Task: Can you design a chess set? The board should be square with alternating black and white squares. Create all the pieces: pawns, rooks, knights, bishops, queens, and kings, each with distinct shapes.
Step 1639:
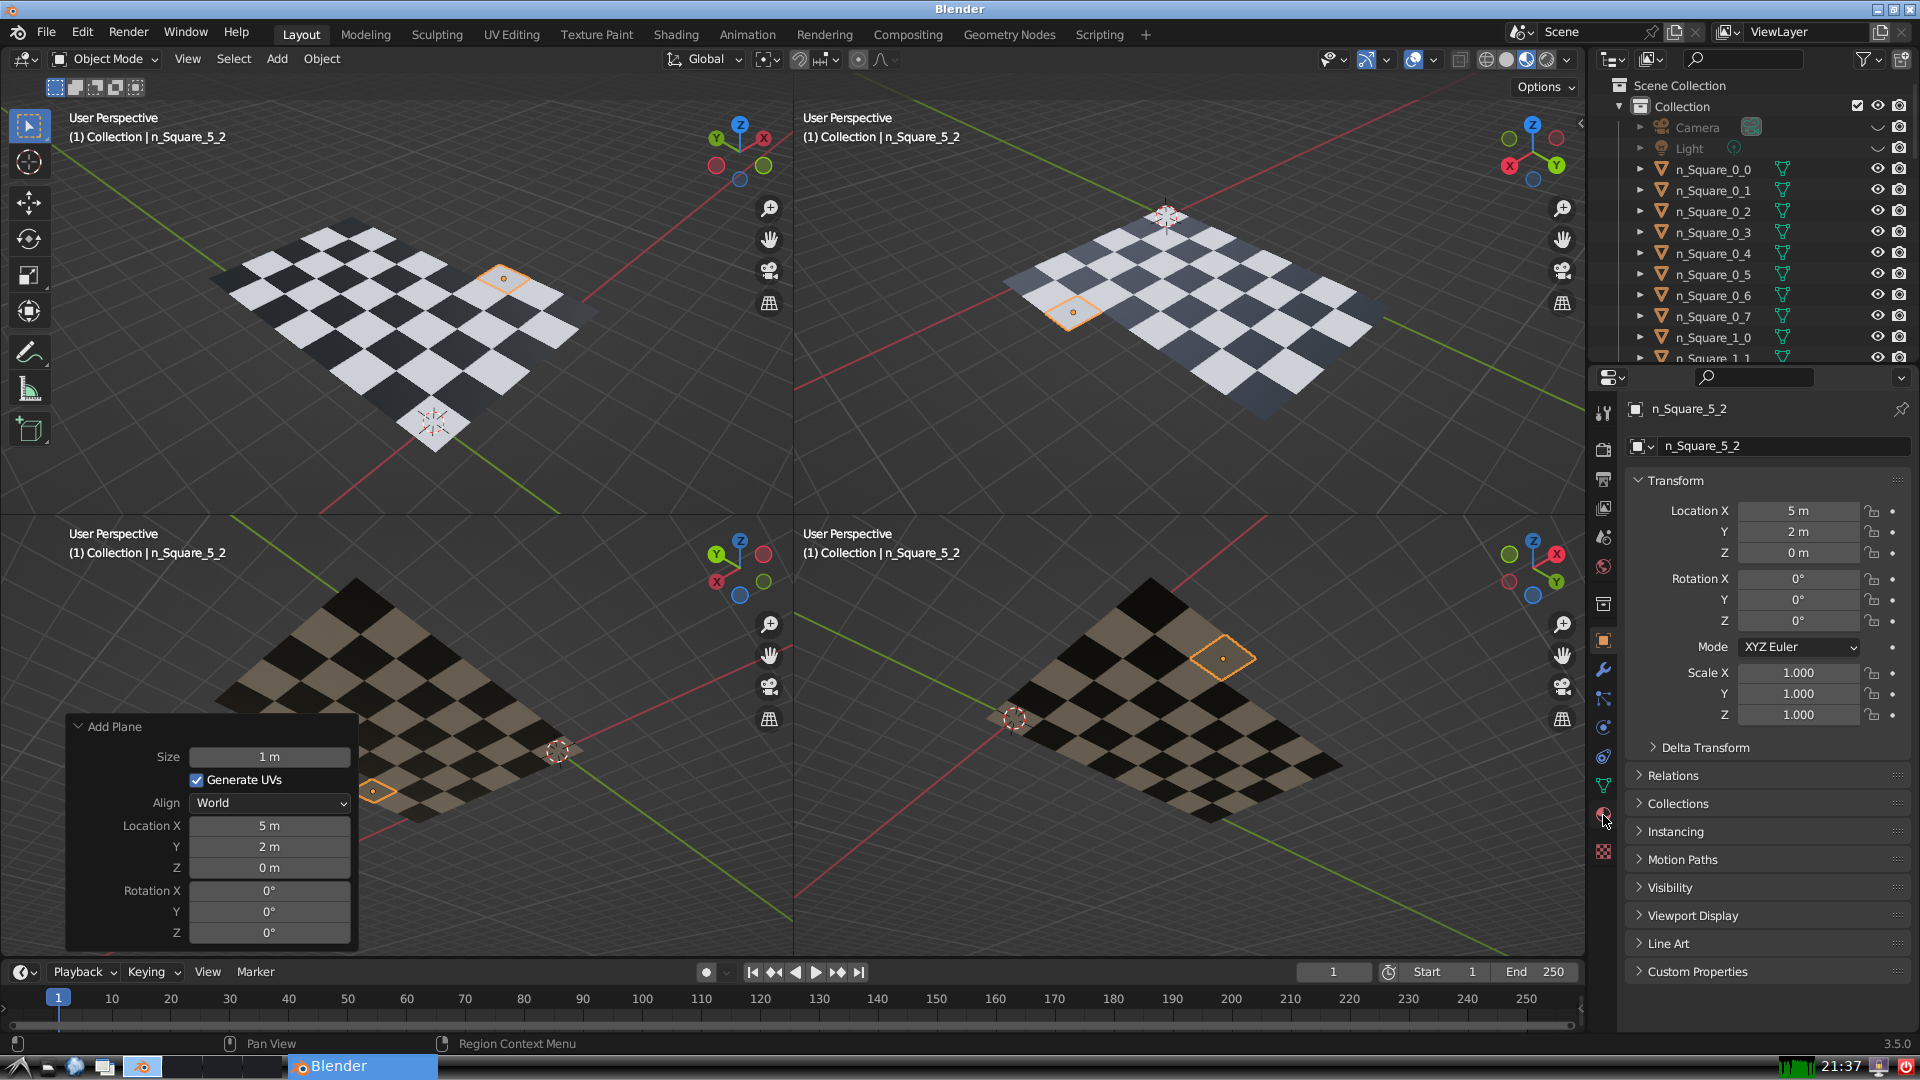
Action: click: no